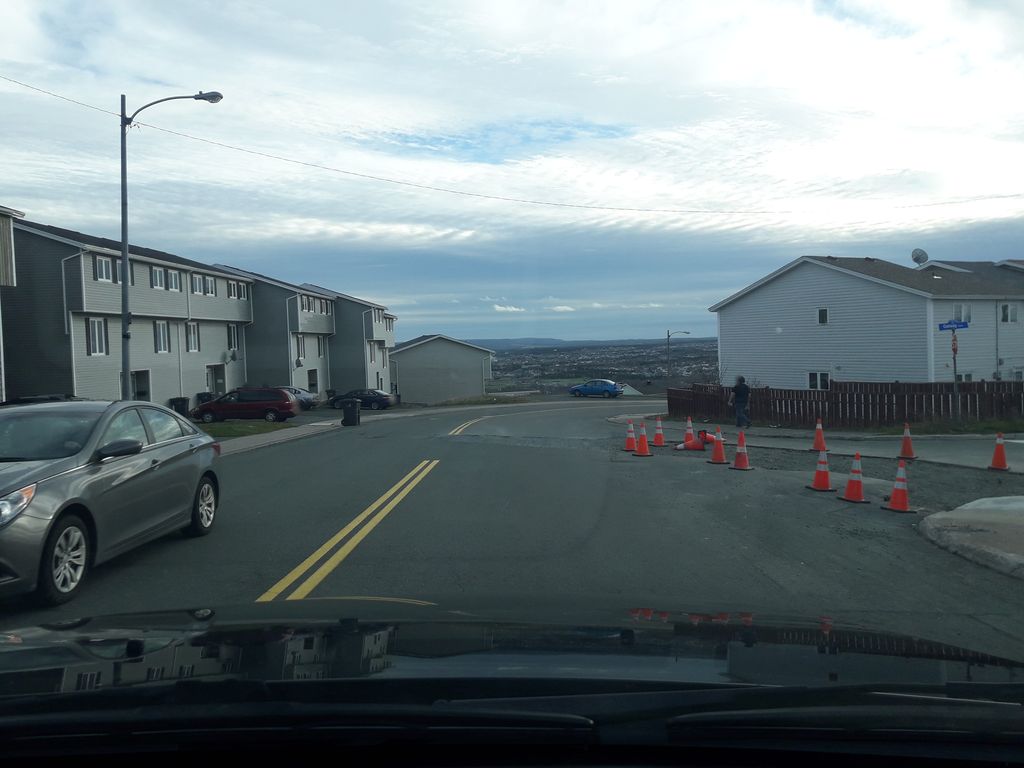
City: st_johns